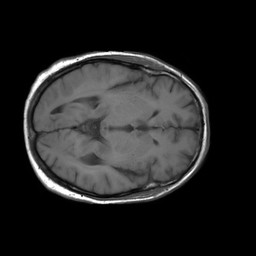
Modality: T1w
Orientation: axial
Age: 63
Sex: male
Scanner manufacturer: philips
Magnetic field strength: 1.5 T
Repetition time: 0.6661 s
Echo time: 0.014 s